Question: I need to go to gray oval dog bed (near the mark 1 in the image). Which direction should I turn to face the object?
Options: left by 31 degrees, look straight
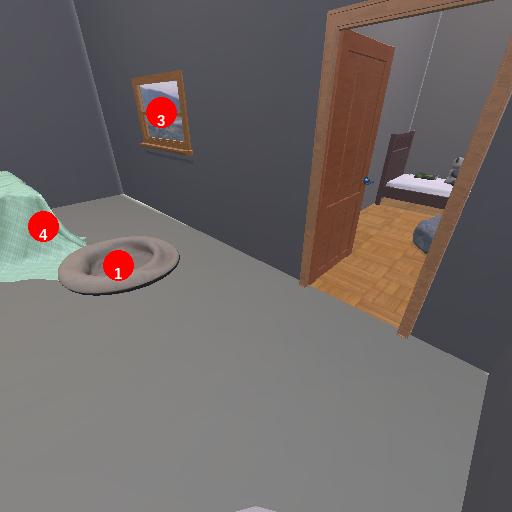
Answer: left by 31 degrees